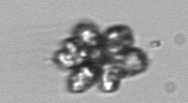
Label: Corymbellus